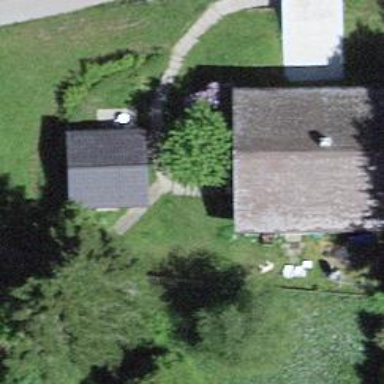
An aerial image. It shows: Simple and straightforward house.